Question: I have a formula which I am hoping to build on to be able to drag down to auto complete for a number of rows.
'''
=COUNTA(INDEX(1:100,0,ROW(A1)))
'''
The aim of this formula is to count the number of non blank cells in each of my columns. I am aware that I could use another formula...
'''
=COUNTA(EIM!A$1:A$100)
'''
... and drag this across, paste special values and then paste special transpose it, but I was wondering if there was another (more elegant) way. As you can see in the second formula, I am tring to pull the values of another worksheet. Therefore, I was thinking INDIRECT() being the way to go.
My question is: How can I use INDIRECT() to combine with my first formula that uses the INDEX() function to make this happen?

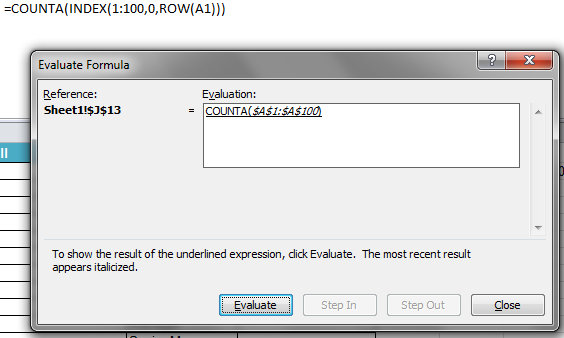
Answer: Sure you , but should you?
To do it, you'd use R1C1 style, by specifying 'false' in indirect:
'=COUNTA(INDIRECT("EIM!R1C"&ROW(A1)&":R100C"&ROW(A1),FALSE))'
or just:
'=COUNTA(INDEX(INDIRECT("EIM!$1:$100"),0,ROW(A1)))'
The only reasonable use-cases for indirect I've seen are (a) choosing another worksheet by formula (for which there is no good way in Excel) and (b) writing an Excel tutorial example that references a named cell.
If you are always referencing a particular worksheet, you'd use:
'=COUNTA(INDEX(EIM!$1:$100,0,ROW(A1)))'
If each column represents a different worksheet, then indirect might be acceptable.